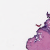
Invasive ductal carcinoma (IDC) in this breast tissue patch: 0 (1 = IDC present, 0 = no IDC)